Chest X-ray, AP view. Patient: 68 years old, sex M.
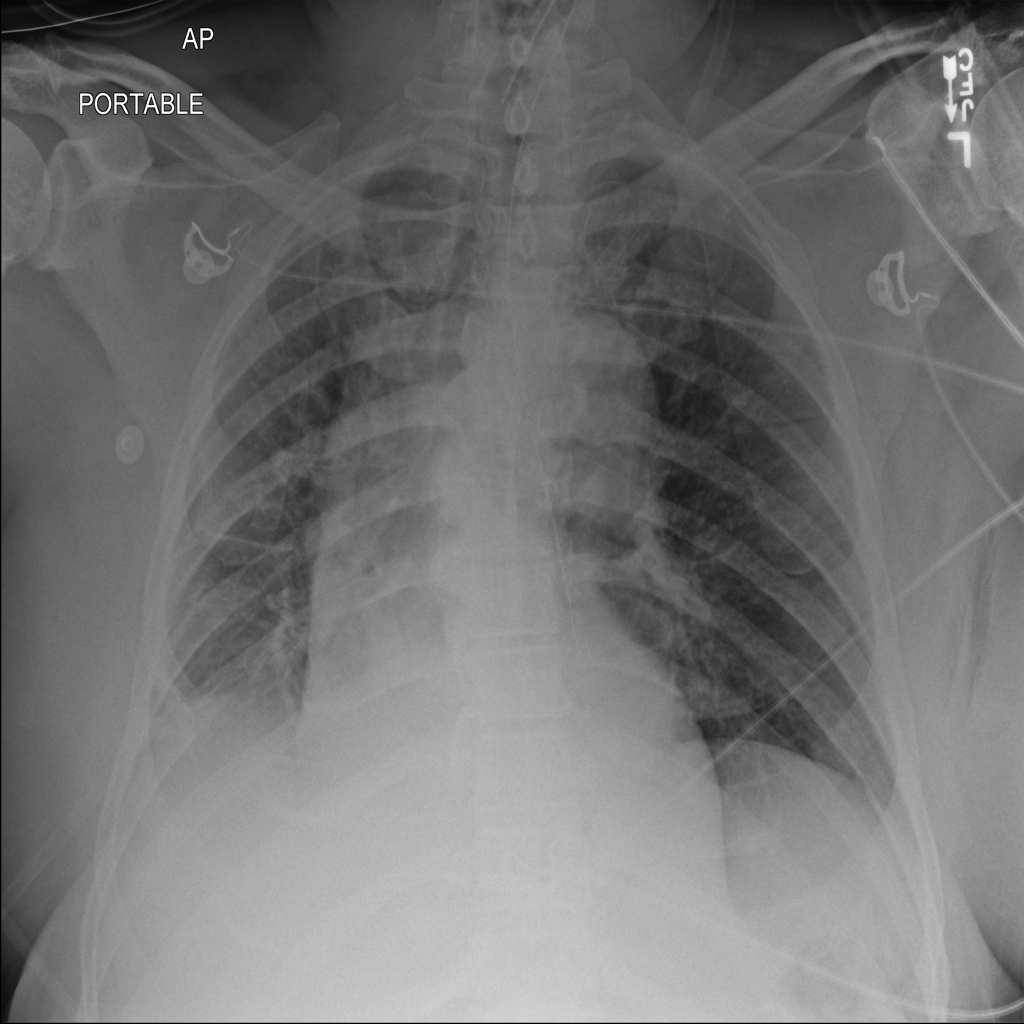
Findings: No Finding